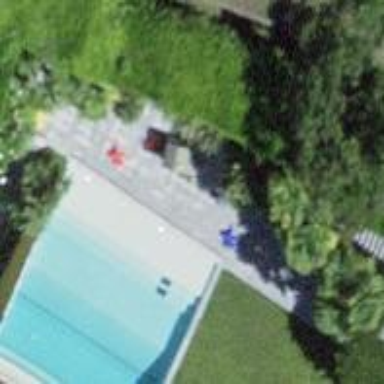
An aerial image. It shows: Swimming pool located in leisure land.